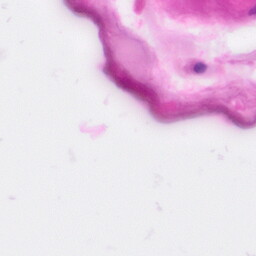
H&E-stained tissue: Pancreatic